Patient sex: M
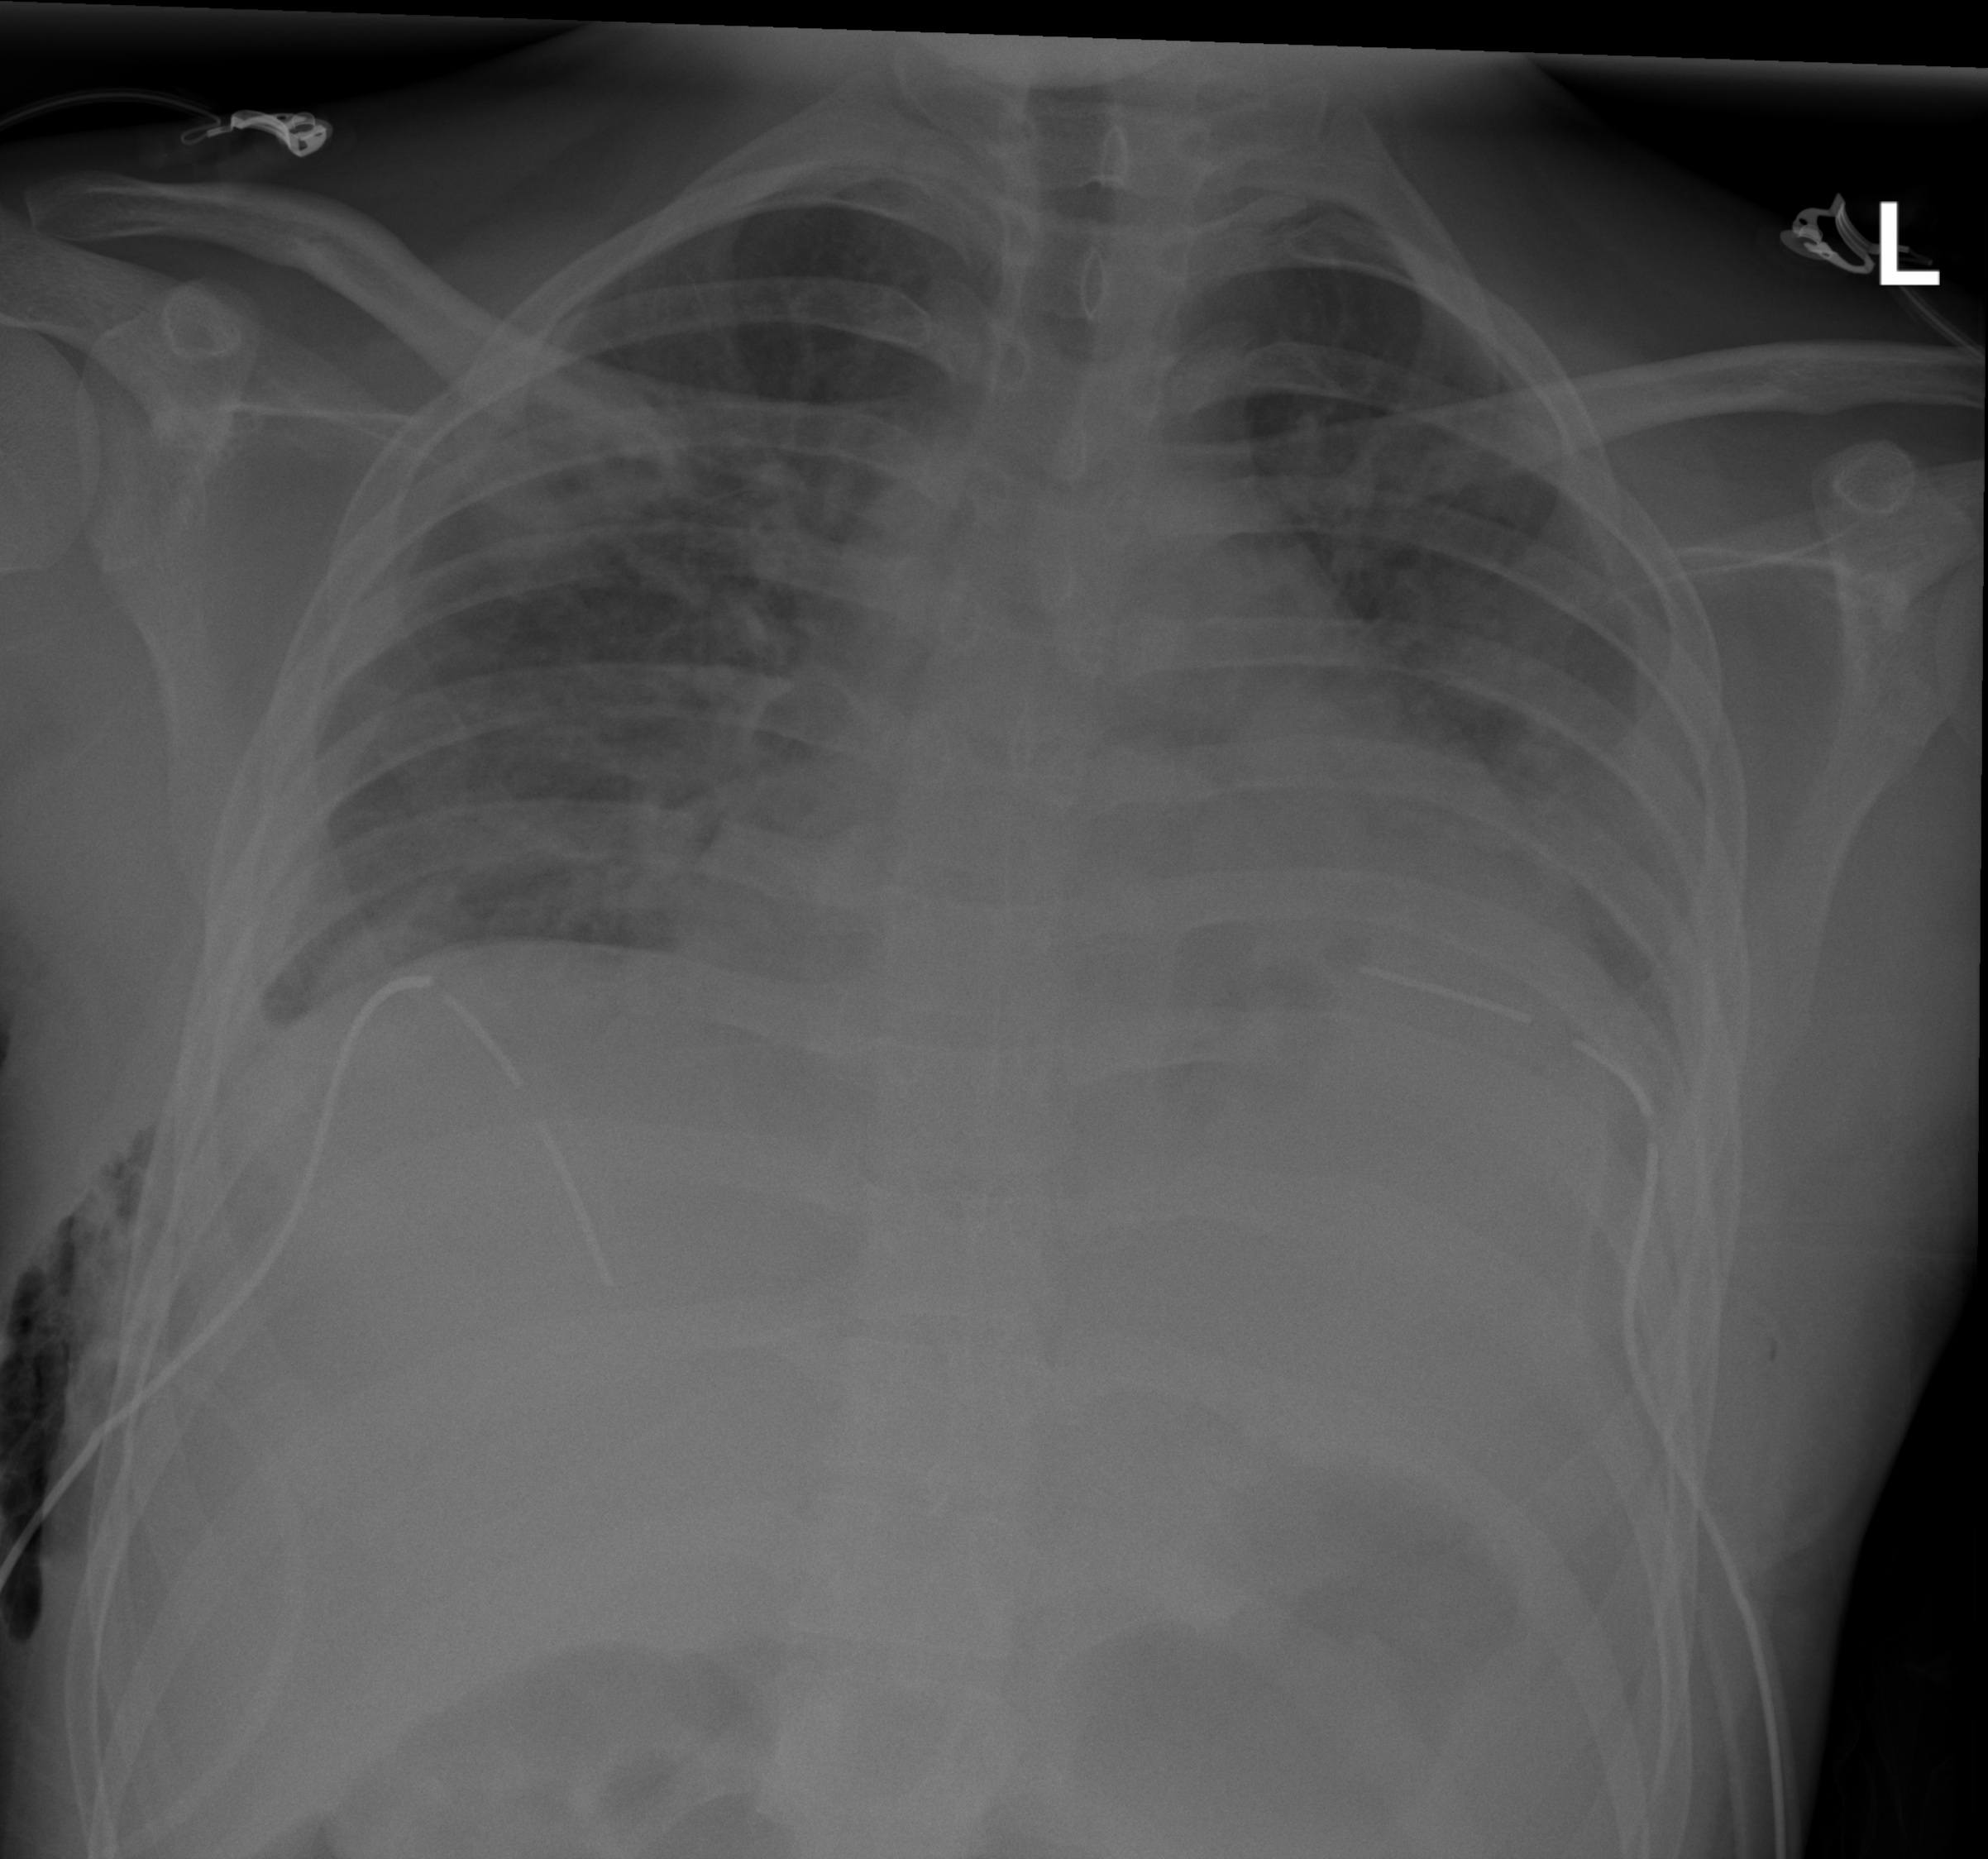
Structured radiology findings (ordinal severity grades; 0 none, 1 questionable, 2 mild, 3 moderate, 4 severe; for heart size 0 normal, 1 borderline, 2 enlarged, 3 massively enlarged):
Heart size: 2
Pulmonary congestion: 2
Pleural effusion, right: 2
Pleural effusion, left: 2
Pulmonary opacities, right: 3
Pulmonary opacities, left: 2
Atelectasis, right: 2
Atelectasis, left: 2